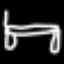
Label: bed